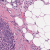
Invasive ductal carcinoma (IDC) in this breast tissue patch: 0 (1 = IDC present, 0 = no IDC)